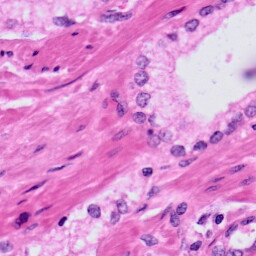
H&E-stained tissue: Prostate